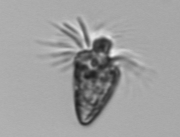
Label: Strombidium_tintinnodes